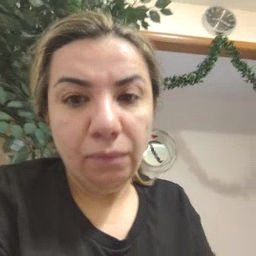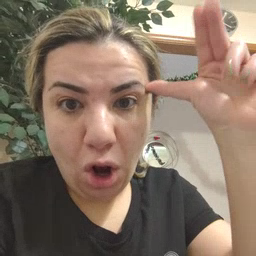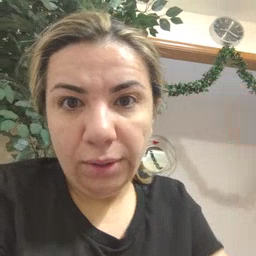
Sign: horse